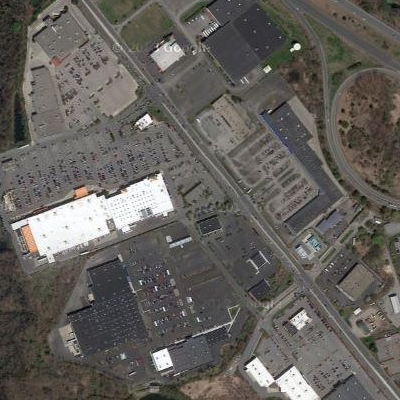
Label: Parking